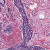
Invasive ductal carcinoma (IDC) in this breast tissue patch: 1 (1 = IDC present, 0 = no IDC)